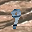
Label: 9